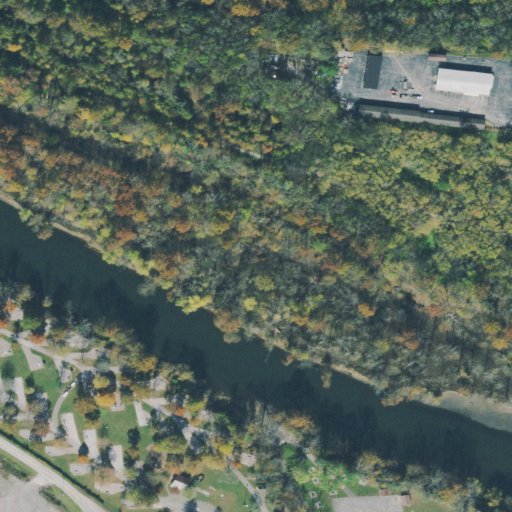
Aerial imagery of island in Tennessee named Wolf Creek Island containing deciduous forest, woody wetlands, low intensity development, open development, pasture, open water, medium intensity development, barren land, high intensity development, and mixed forest